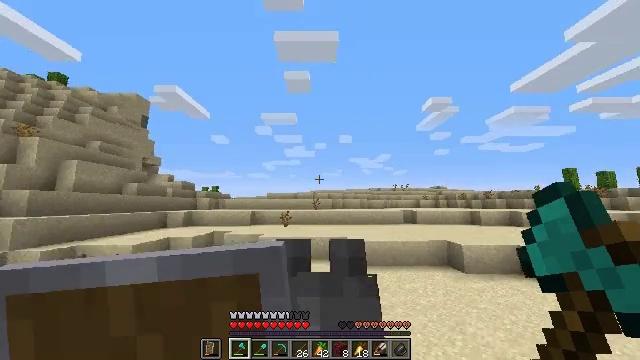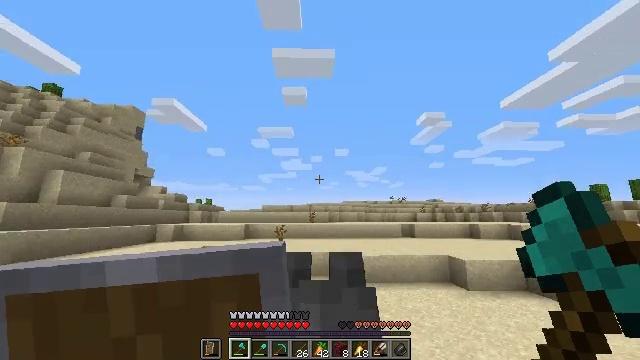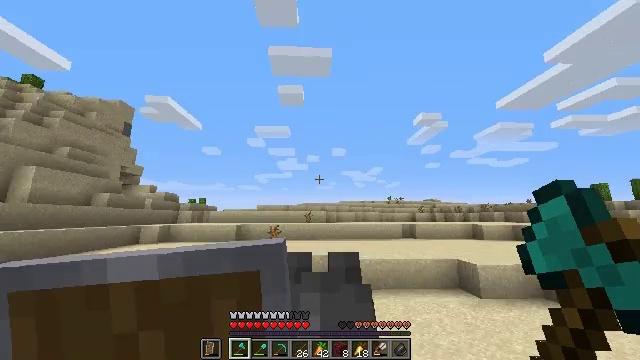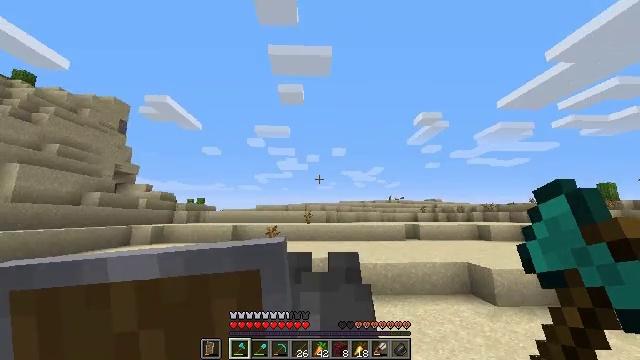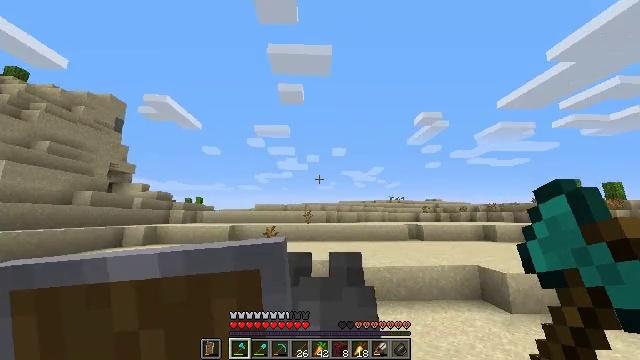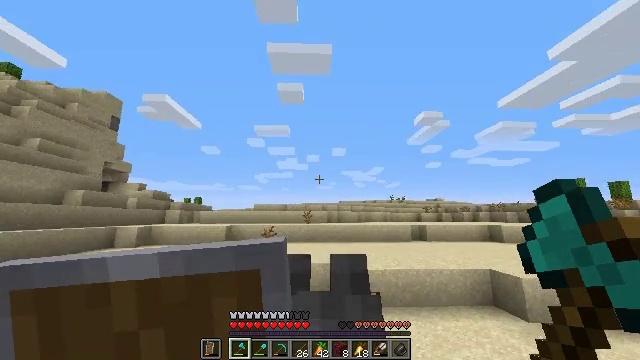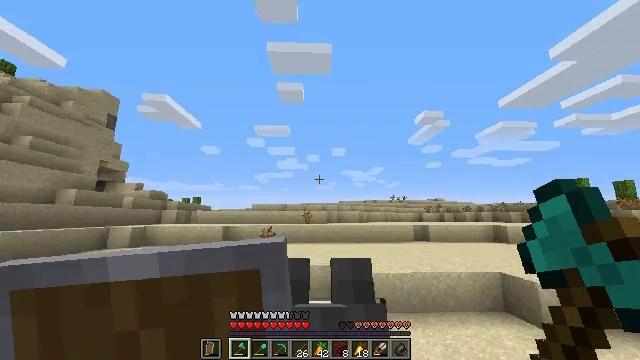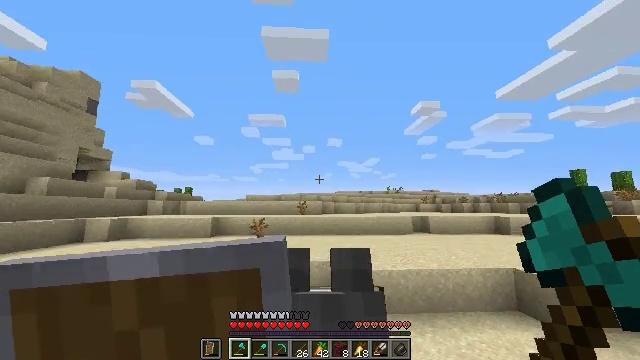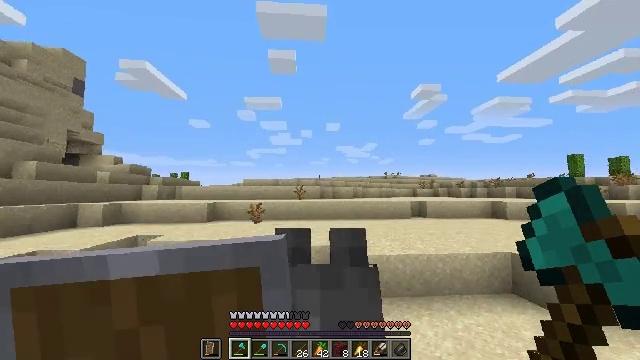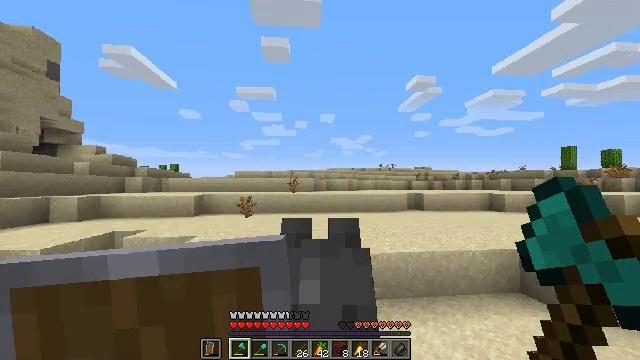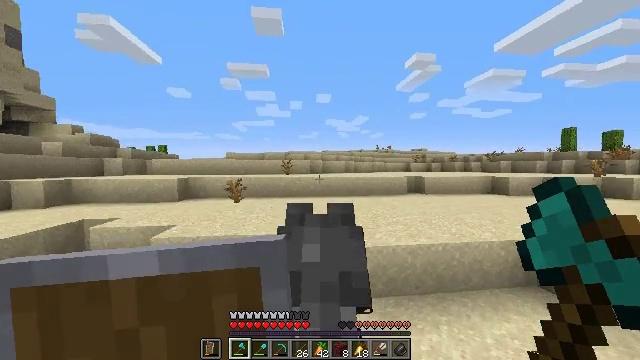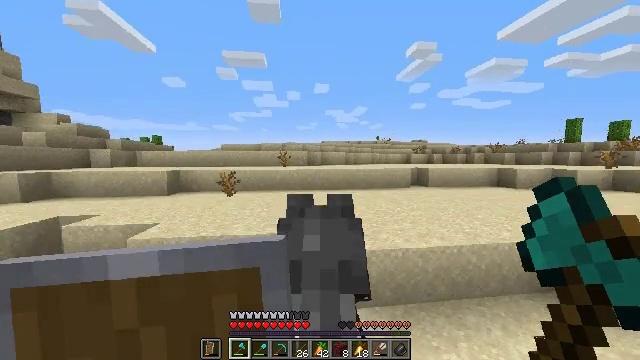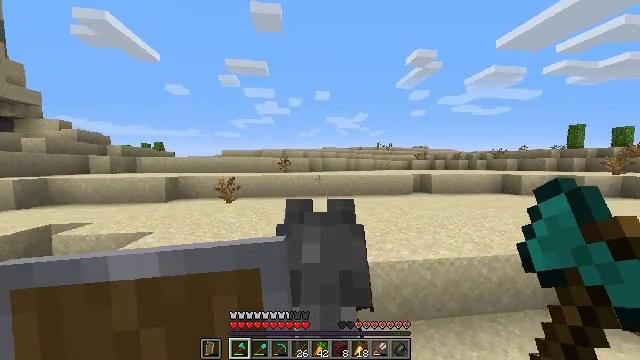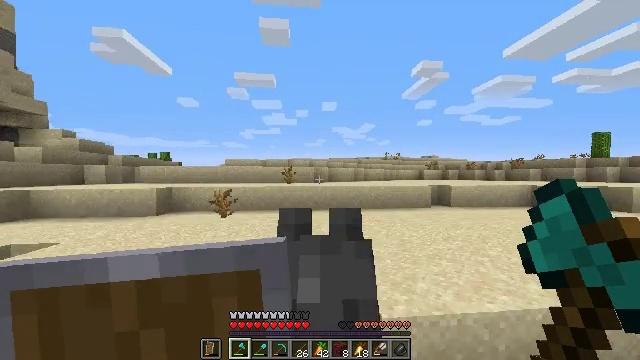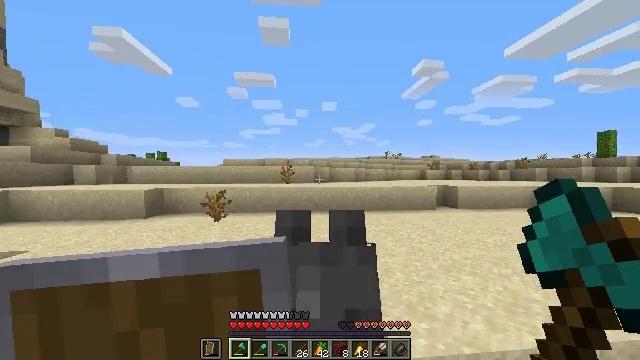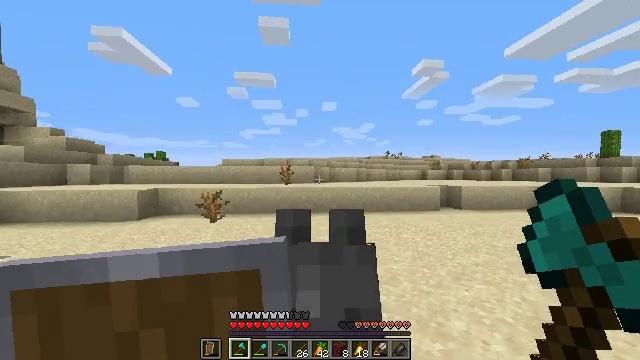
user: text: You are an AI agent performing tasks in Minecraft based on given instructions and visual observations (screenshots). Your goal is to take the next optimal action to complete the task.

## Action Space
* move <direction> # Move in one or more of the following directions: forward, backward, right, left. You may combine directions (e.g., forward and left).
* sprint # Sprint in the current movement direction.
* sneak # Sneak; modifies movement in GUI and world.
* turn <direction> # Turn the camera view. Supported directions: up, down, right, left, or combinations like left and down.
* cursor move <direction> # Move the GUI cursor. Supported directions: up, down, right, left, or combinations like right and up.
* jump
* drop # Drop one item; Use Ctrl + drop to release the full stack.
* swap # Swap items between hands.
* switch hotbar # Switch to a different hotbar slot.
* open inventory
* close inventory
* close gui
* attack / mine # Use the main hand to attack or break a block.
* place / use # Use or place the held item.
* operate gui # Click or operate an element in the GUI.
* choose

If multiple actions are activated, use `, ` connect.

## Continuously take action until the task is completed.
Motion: motion action
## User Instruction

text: Dig up some sand.
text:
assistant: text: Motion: move forward, sprint, turn right and up
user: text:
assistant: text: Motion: move forward, sprint
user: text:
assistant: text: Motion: move forward, sprint
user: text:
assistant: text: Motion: move forward, sprint
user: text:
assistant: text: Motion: move forward, sprint
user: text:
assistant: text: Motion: move forward, sprint
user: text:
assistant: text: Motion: move forward, sprint, turn right and down
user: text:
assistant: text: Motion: move forward, sprint, turn right and down
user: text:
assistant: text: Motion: move forward, sprint, turn down
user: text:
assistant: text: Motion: move forward, sprint, turn down
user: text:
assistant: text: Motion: move forward, sprint, turn down
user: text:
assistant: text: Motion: move forward, sprint, turn left and up
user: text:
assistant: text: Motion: move forward, sprint, turn up
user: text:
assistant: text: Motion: move forward, sprint
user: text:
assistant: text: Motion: move forward, sprint
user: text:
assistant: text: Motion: move forward, sprint, turn right
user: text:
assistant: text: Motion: move forward, sprint
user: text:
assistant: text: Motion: move forward, sprint
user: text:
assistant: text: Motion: move forward, sprint, turn left
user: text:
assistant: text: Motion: move forward, sprint, turn left and down
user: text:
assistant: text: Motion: move forward, sprint
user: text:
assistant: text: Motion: move forward, sprint, turn down
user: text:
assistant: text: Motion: move forward, sprint, turn left and down
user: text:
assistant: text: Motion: move forward, sprint, turn down
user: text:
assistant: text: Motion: move forward, sprint
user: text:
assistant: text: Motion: move forward, sprint
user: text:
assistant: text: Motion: move forward, sprint
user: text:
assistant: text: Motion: move forward, sprint
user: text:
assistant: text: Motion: move forward, sprint
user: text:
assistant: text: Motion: move forward, sprint